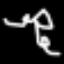
Label: squiggle